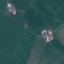
Land use / land cover class: Pasture